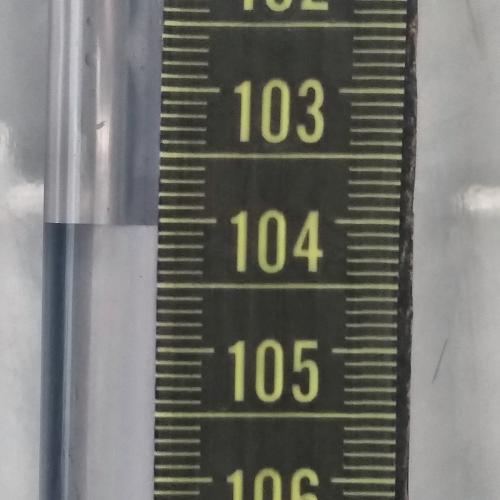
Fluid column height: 104.1 cm